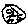
Label: moon